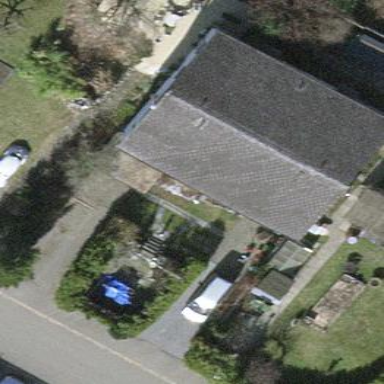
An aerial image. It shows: Gabled building.